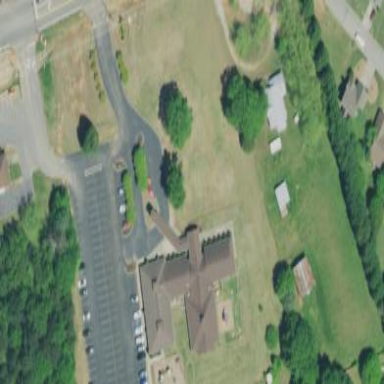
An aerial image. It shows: Church which is place of worship.